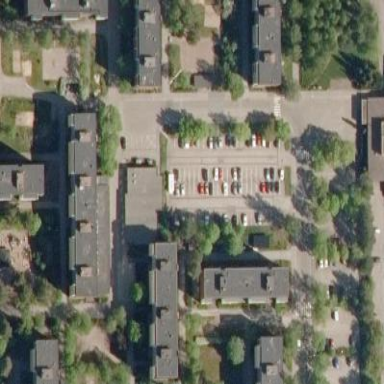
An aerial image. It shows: Street side parking area.